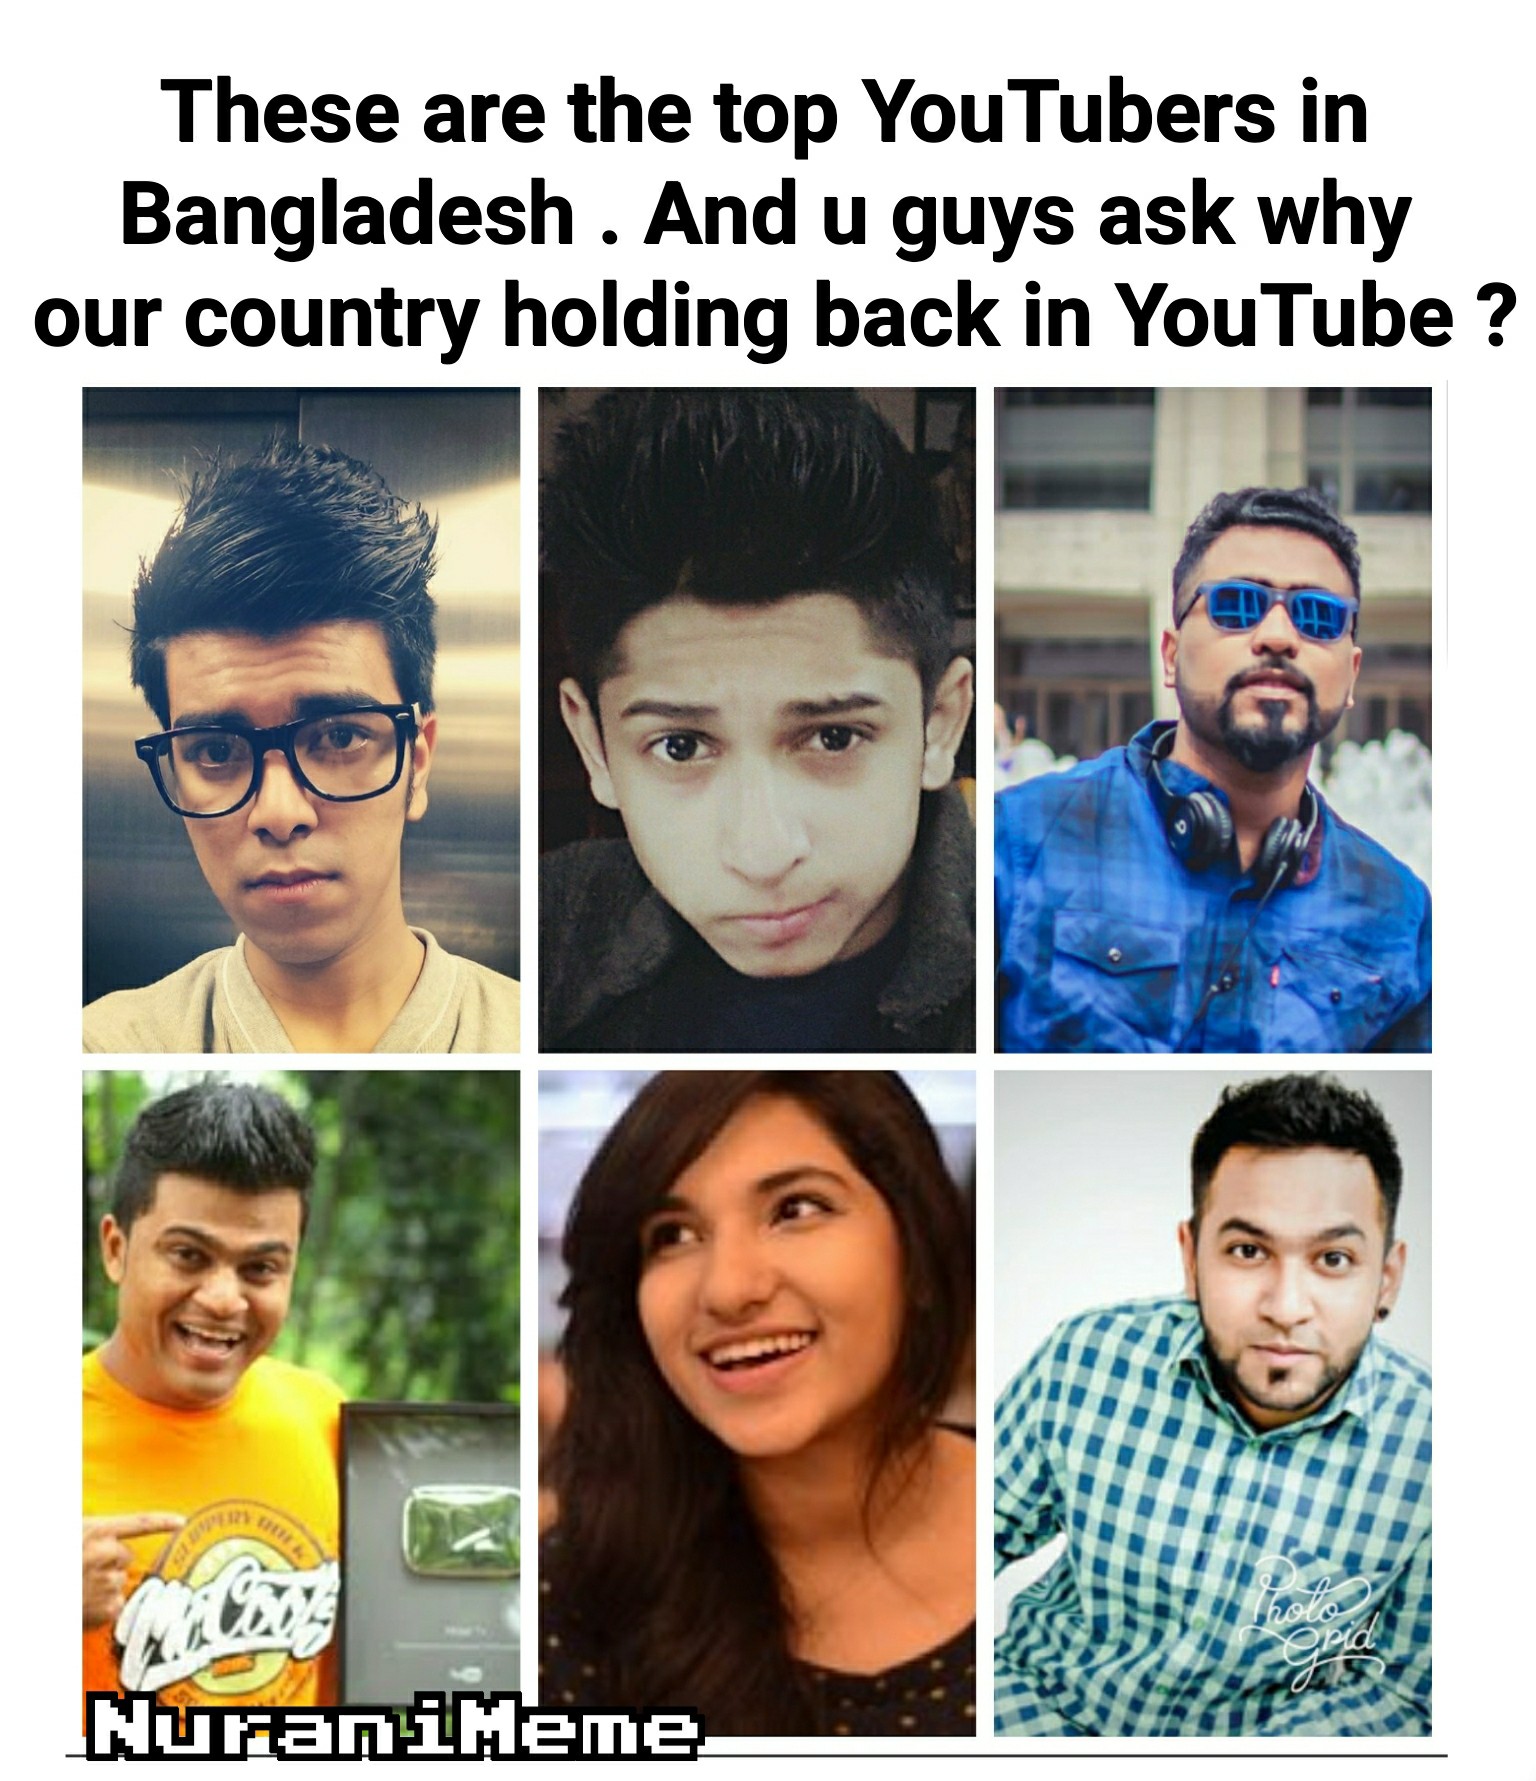
Caption: These are the top YouTubers in Bangladesh. And u guys ask why our country holding back in YouTube ?
Label: hate